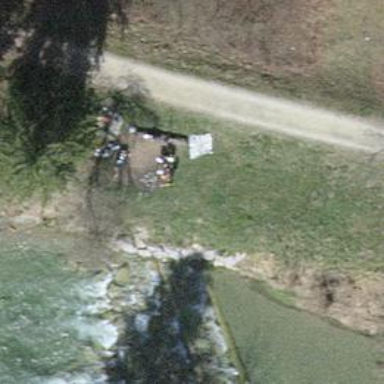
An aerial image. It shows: Bench for seating.